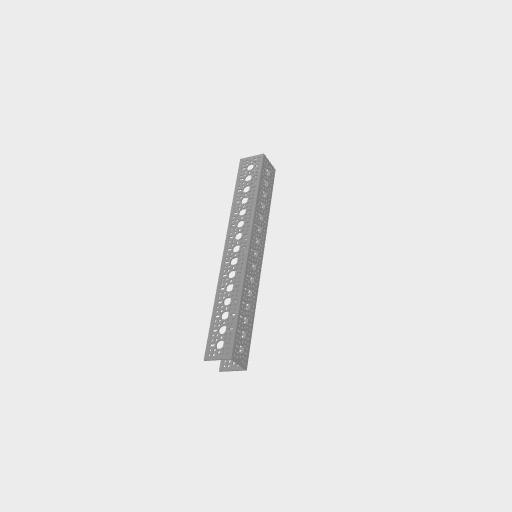
Part: UChannel15H